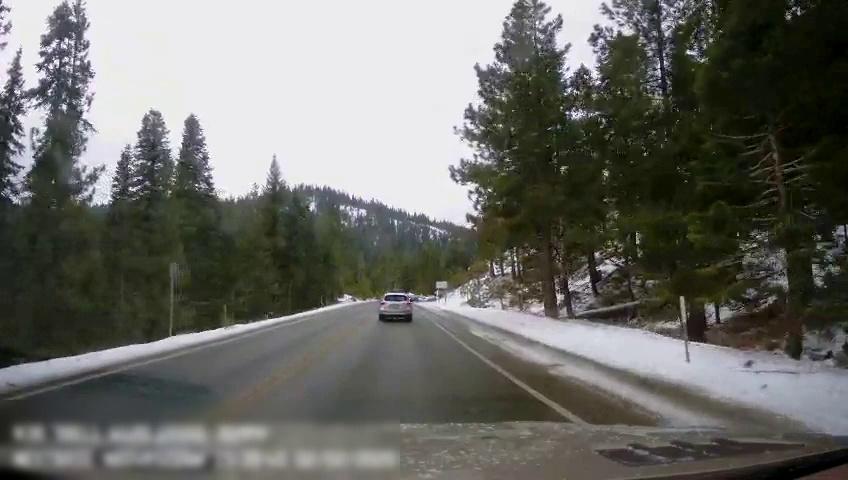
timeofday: Day
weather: Snowy
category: Drivable Space
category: Vehicles | Truck
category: Vehicles | SUV
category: Lanes | Current Lane
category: Lanes | Opposite Lane
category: Lanes | Current Lane
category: Lanes | Opposite Lane
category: Traffic | Signs